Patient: sex F, age 57
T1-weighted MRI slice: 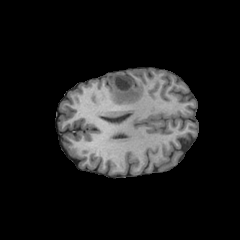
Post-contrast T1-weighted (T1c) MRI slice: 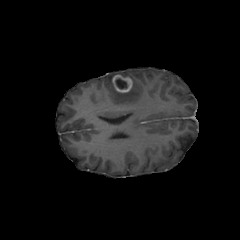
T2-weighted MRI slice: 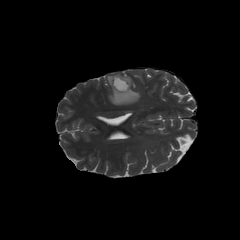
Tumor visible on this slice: yes
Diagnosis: Glioblastoma, IDH-wildtype
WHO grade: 4